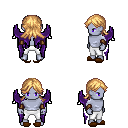
a pixel art fantasy rpg character, male body template, dark elf, purple skin, purple wings, white pants, light blonde loose hair, cloth bracers, brown slippers, four views (front, back, left, right), 2x2 character sprite sheet, small pixel art, hard edges, no anti-aliasing